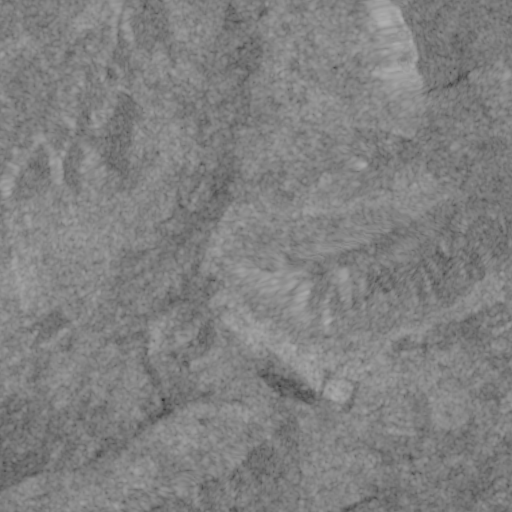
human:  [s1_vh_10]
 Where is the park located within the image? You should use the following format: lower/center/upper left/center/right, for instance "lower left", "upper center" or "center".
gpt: The park is located in the lower right of the image.
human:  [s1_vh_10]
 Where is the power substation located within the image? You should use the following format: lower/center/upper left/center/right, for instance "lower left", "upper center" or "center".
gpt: The power substation is located in the lower right of the image.
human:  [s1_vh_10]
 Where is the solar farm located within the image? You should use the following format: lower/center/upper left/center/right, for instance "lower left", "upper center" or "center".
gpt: The solar farm is located in the lower center of the image.
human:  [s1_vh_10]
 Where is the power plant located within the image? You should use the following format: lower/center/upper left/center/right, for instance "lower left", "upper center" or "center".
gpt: There is no power plant in the image.

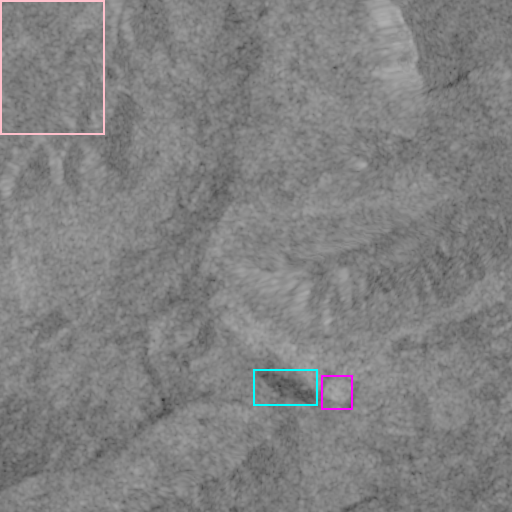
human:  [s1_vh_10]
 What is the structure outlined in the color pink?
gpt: The structure outlined in pink is a crop field.
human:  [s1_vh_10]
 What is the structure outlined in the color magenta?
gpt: The structure outlined in magenta is a power substation.
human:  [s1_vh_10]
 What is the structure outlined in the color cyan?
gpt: The structure outlined in cyan is a solar farm.
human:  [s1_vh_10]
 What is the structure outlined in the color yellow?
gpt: There is no yellow outline.